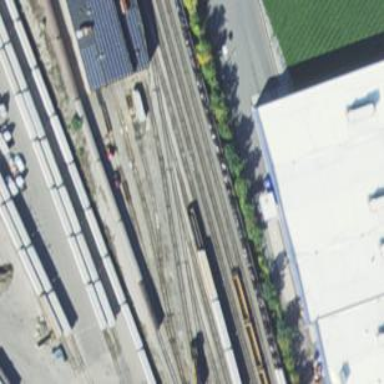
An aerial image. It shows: Railway yard in service.